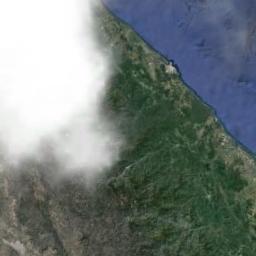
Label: cloud